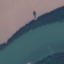
Label: River